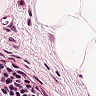
Metastatic tissue present: no